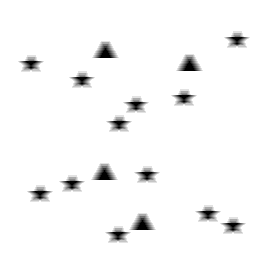
Squares: 0
Triangles: 4
Stars: 12
Total shapes: 16